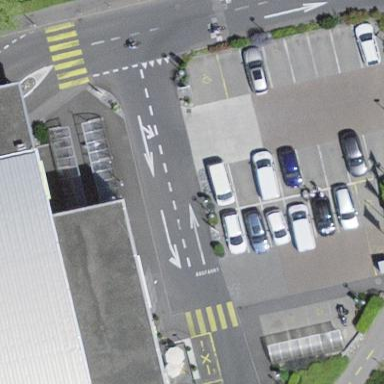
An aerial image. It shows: Parking area with surface.